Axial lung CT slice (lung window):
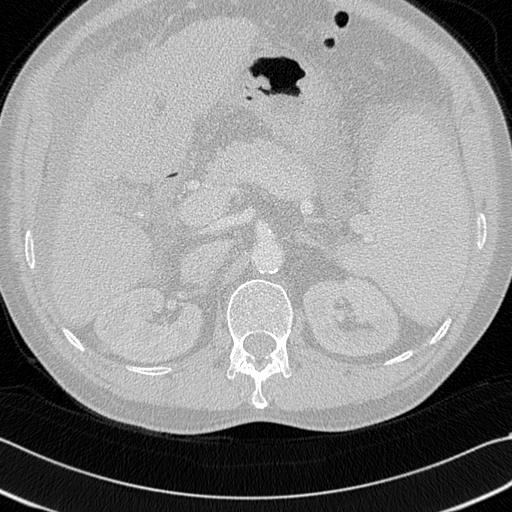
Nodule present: no